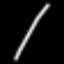
Label: line